Aerial crown-view tile of a tropical tree (Barro Colorado Island, Panama), acquired 20240813:
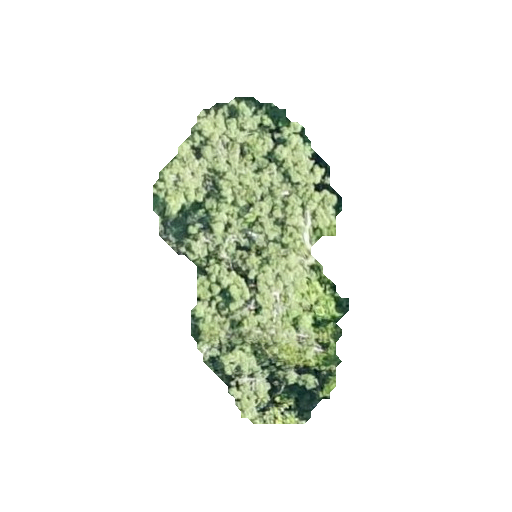
Species: Ceiba pentandra
GBIF accepted scientific name: Ceiba pentandra
Crown area: 64.927 m²